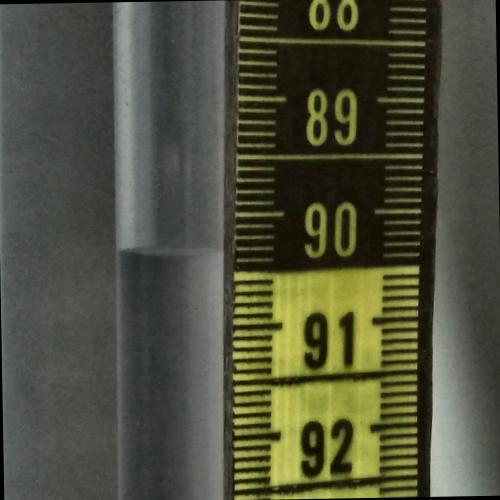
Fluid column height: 90.3 cm